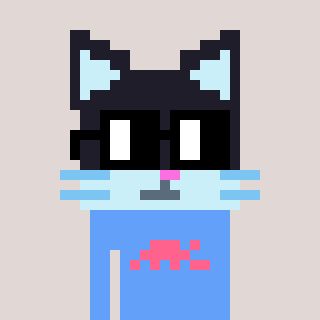
a pixel art character with square black glasses, a cat-shaped head and a blue-colored body on a warm background